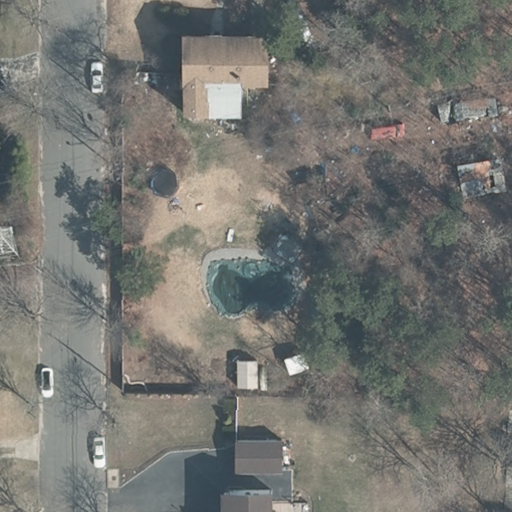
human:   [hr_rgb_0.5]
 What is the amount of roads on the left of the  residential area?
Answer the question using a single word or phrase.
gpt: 0

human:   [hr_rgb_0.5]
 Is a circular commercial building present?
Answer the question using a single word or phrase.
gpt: no

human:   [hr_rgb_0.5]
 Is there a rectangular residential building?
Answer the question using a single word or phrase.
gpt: yes

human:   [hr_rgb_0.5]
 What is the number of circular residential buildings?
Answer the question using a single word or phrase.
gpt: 0

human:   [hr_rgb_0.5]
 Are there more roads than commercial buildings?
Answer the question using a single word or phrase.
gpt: yes

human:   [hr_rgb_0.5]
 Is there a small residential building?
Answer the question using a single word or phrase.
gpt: no

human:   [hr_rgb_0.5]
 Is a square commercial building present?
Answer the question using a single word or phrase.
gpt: no

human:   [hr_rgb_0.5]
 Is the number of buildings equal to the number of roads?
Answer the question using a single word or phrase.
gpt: no

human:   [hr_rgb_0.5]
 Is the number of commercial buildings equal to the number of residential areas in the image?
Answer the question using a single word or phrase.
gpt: no

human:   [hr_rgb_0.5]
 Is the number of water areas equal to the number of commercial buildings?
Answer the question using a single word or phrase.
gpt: yes

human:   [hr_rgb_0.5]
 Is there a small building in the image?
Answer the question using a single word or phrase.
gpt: yes

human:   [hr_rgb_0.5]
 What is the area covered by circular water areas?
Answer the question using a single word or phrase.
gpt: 0m2

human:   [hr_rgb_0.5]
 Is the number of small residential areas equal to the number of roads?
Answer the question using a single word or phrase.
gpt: no

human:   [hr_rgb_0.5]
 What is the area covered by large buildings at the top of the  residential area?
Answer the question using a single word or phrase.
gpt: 0m2

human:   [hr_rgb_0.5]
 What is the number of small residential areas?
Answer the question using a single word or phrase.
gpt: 0

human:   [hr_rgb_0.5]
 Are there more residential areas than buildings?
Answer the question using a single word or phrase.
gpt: no

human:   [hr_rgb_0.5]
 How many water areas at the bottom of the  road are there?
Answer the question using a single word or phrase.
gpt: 0

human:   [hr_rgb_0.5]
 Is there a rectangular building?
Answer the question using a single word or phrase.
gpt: yes

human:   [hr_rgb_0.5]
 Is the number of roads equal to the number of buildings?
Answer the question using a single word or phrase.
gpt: no

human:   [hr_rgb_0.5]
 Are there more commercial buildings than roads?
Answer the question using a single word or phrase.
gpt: no

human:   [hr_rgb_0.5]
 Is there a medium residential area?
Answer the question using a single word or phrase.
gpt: no

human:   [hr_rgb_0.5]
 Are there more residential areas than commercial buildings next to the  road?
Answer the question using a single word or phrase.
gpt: yes

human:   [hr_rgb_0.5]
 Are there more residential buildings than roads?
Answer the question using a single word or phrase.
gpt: yes

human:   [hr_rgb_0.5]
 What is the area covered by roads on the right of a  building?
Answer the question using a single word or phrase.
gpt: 0m2

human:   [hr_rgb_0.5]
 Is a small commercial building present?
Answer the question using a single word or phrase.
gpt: no

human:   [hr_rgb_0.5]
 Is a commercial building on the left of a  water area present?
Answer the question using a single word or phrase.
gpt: no

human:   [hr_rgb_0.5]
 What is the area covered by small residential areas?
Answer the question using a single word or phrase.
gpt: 0m2

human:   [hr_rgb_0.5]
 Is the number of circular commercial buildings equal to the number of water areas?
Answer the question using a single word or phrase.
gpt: yes

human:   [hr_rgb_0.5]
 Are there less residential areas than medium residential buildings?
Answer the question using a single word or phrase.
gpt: yes

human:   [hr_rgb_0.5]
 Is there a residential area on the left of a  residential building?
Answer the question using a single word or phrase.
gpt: yes

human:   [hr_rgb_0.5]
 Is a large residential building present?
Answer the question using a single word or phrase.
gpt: no

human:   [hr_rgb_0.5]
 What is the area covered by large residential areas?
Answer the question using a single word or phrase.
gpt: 9196m2

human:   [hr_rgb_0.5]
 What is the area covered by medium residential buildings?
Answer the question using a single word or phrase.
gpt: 428m2

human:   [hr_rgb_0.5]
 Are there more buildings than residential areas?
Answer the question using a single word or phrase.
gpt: yes

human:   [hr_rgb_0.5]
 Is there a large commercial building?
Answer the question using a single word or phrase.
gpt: no

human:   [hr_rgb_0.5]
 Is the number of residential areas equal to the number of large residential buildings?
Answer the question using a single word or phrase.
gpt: no